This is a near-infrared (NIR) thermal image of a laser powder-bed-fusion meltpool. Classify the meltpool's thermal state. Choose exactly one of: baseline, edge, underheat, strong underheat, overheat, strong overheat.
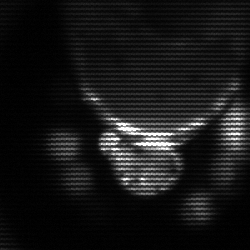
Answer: edge